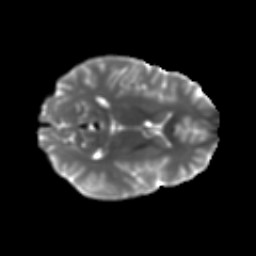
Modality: T2w
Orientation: axial
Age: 18
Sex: male
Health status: ill
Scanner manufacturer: ge
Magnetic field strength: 3 T
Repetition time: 6.752 s
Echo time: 0.079 s